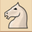
Piece: wN